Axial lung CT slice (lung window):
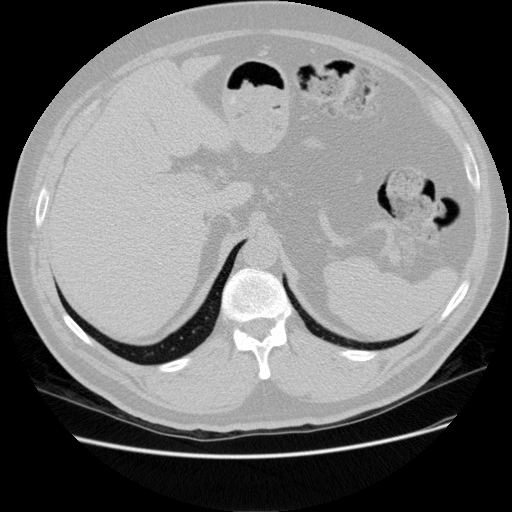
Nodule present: no